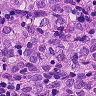
Metastatic tissue present: yes